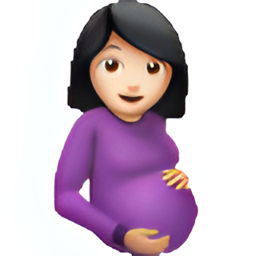
Name: pregnant woman
Emoji: 🤰🏻
Group: People & Body
Sub-group: person-role